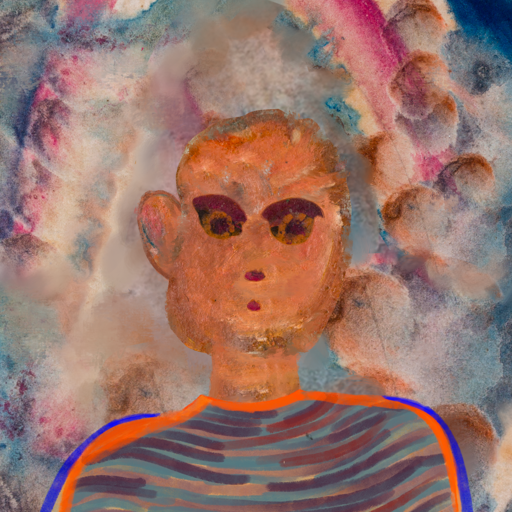
Background: Rupkatha, Head And Neck Front: Boggyland, Face Front: Doll, Bust: Experience, Hair Front: Blank, Head Accessory: Blank, Second Necklace: Blank, Necklace: Blank, Baby: Blank